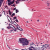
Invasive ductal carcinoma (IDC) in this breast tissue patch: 0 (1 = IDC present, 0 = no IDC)